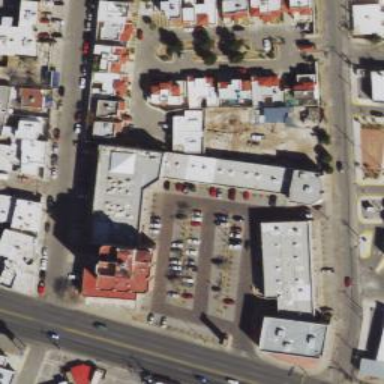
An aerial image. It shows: Commercial building.